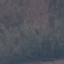
Land use / land cover class: HerbaceousVegetation